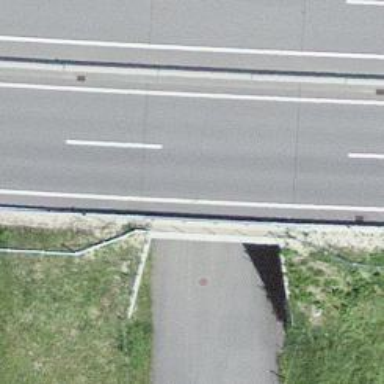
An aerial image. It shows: Unclassified road with asphalt surface going through tunnel.